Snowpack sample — Snodgrass Mountain, Crested Butte, Colorado (2/4/25, 12:06 PM MST)
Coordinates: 38.923, -106.968
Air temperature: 35 °F
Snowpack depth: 80 cm
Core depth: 70 cm
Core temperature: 32 °F
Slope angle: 14°, slope face: 78°
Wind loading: low
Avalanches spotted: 0
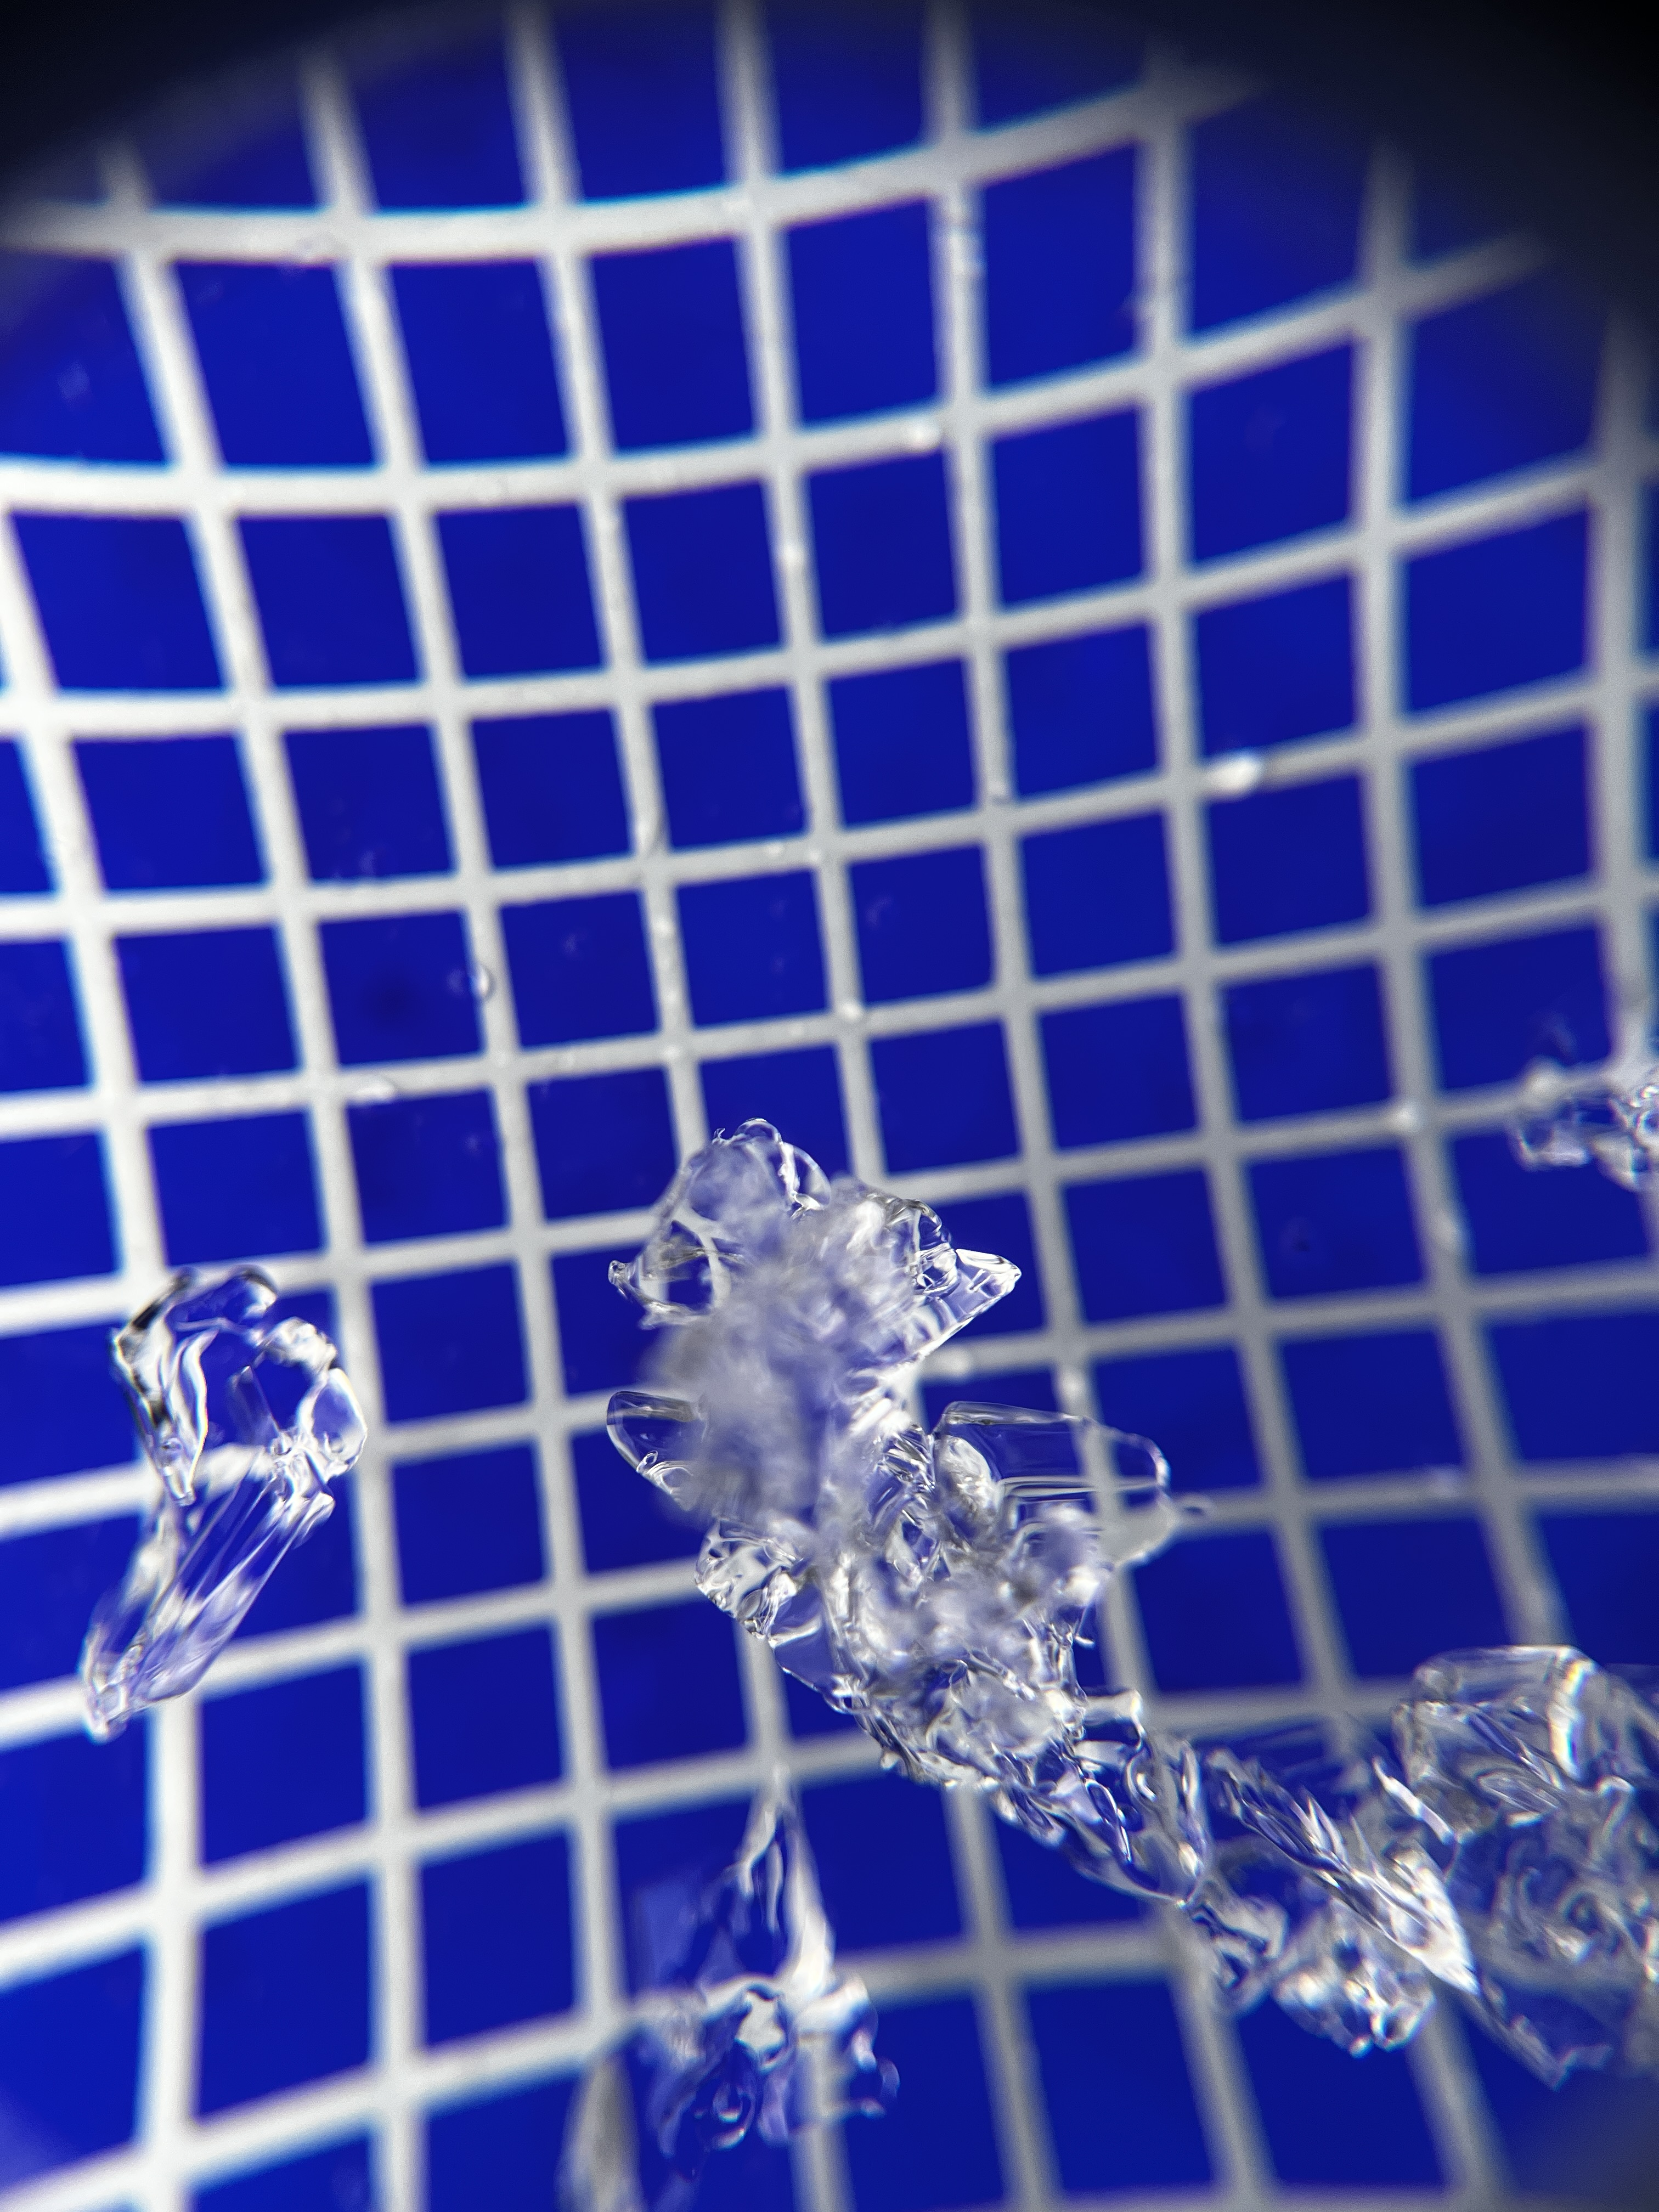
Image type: magnified_profile
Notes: No avalanches nearby, unusually warm weather for the last month reported by residents, Collected 25 yards from treeline